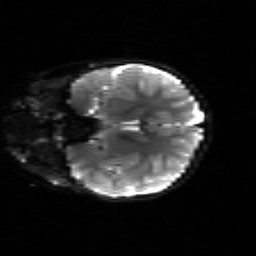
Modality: sbref
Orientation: coronal
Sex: male
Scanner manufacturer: siemens
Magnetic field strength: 3 T
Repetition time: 5 s
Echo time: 0.071 s